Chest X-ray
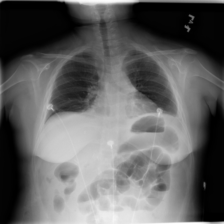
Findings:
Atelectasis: negative
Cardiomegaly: negative
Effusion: positive
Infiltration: negative
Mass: negative
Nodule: negative
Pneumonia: negative
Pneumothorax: negative
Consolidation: negative
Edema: negative
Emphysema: negative
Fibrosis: negative
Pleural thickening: negative
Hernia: negative